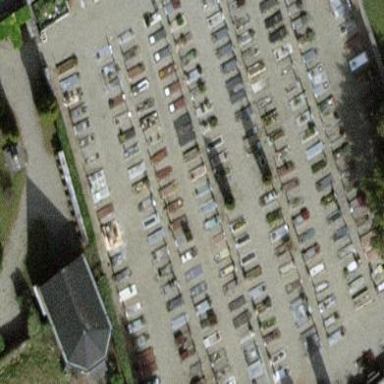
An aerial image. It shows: Cemetery.